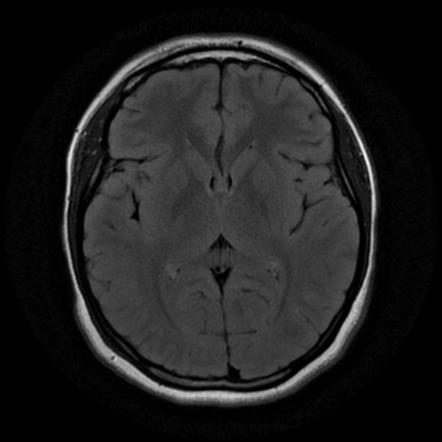
Label: notumor